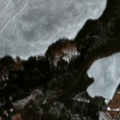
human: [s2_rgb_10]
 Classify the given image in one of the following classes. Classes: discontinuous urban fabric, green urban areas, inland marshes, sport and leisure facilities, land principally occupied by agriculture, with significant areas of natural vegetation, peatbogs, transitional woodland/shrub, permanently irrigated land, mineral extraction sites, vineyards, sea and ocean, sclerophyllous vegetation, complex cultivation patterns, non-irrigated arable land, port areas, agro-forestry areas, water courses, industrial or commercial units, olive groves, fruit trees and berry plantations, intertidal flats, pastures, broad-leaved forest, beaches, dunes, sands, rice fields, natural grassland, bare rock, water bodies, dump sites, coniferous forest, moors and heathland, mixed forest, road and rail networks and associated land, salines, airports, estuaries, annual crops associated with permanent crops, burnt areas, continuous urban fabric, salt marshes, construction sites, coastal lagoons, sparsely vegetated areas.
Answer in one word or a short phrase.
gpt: coniferous forest, mixed forest, water bodies